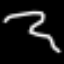
Label: squiggle